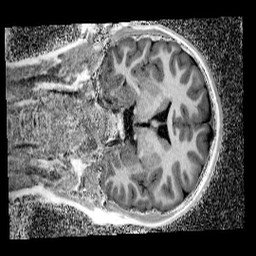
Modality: UNIT1_denoised
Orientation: coronal
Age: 12
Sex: male
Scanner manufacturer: siemens
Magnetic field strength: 3 T
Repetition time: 4 s
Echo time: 0.00299 s